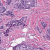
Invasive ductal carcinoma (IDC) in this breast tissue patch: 1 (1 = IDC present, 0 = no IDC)